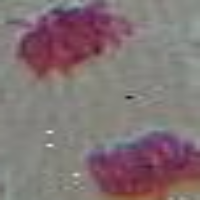
Label: telophase